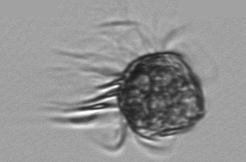
Label: Pelagostrobilidium